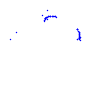
Particle: kaon